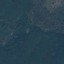
Label: Forest